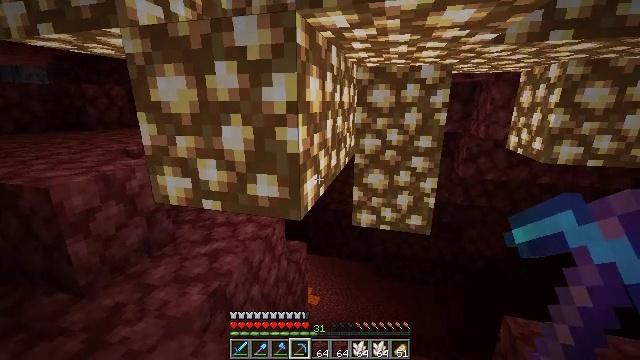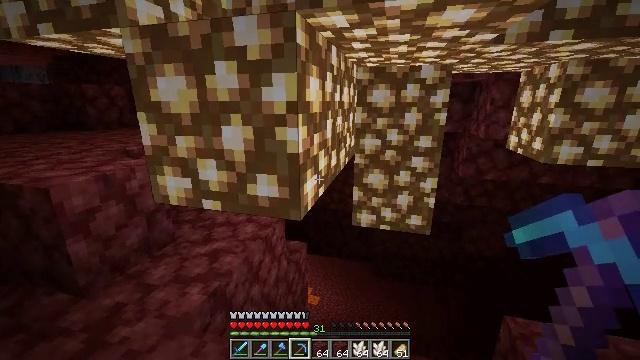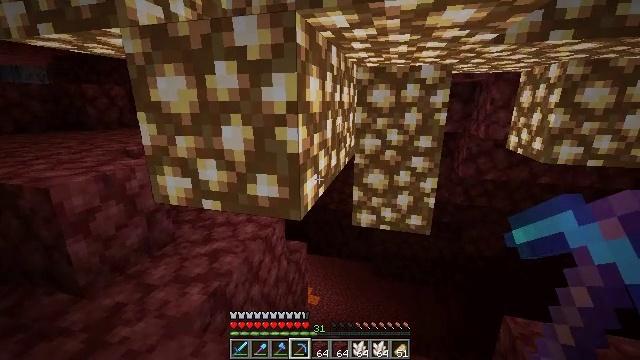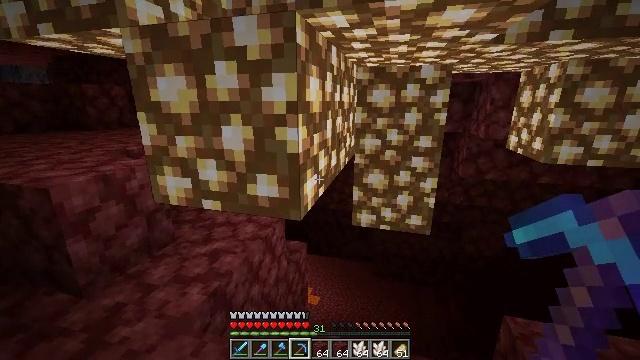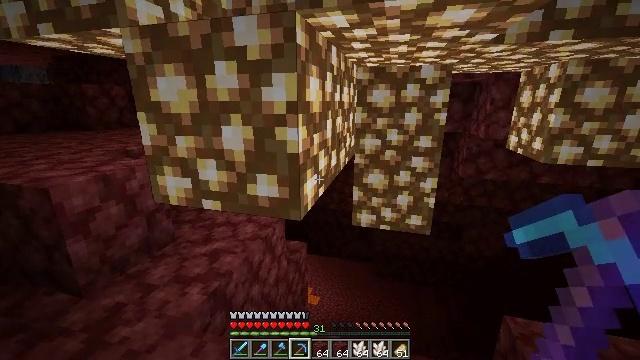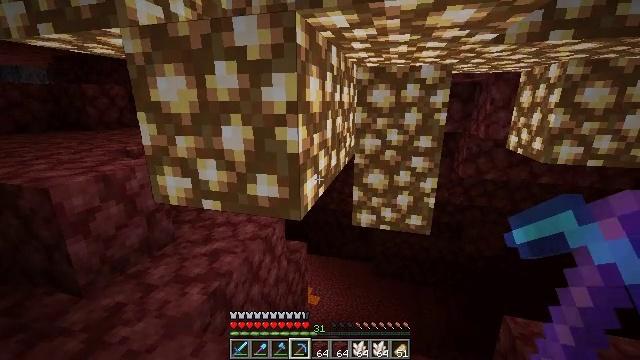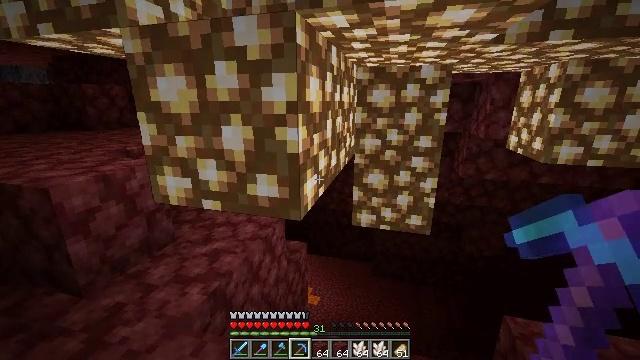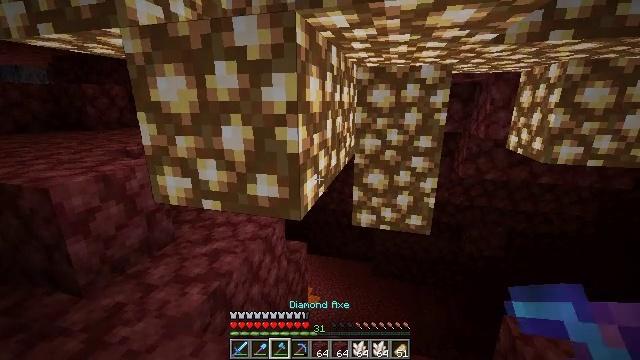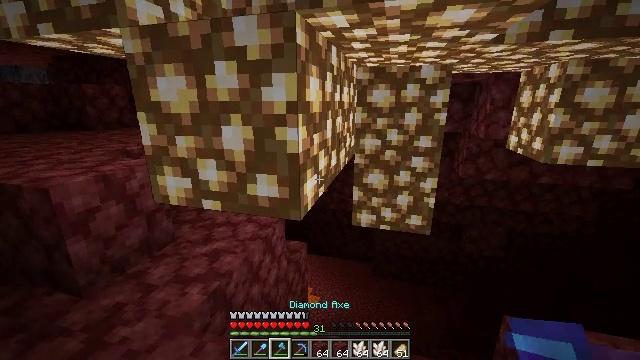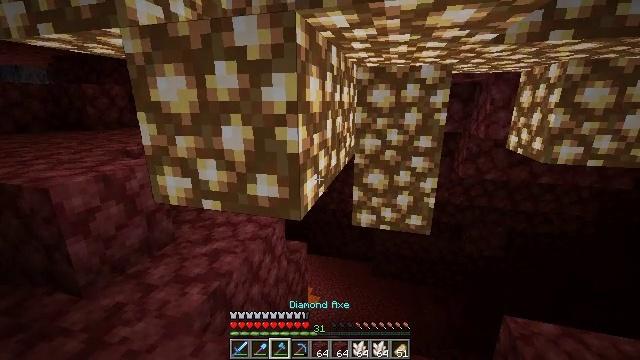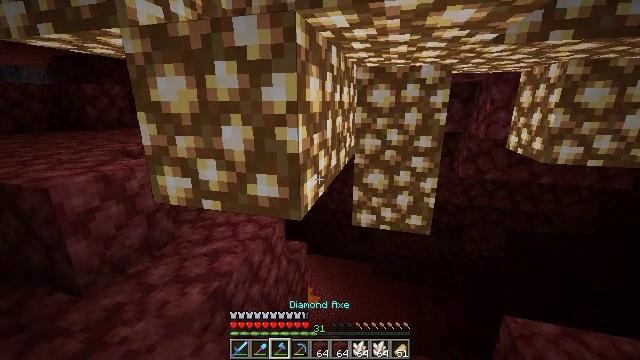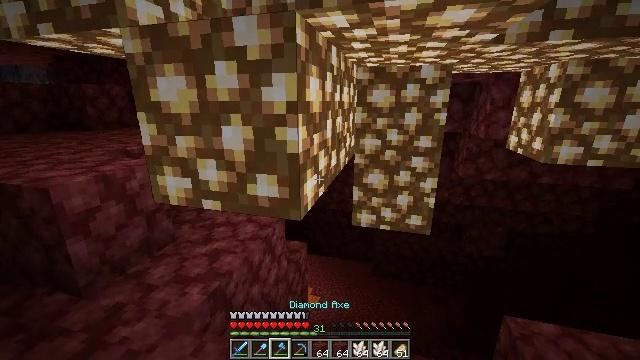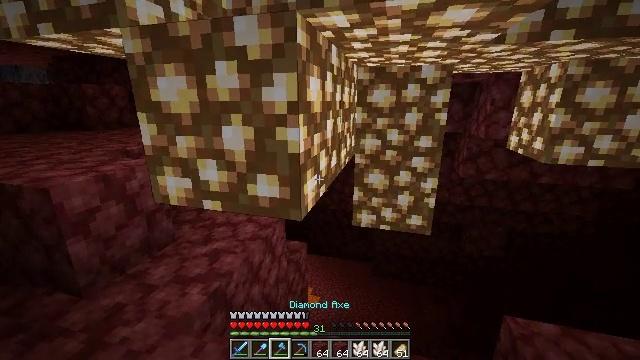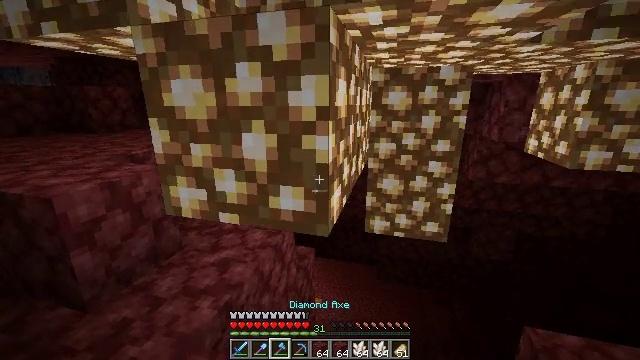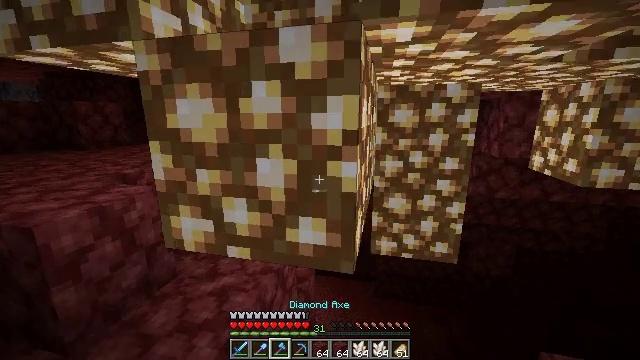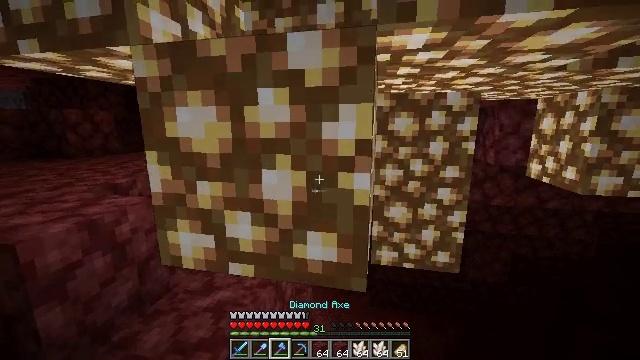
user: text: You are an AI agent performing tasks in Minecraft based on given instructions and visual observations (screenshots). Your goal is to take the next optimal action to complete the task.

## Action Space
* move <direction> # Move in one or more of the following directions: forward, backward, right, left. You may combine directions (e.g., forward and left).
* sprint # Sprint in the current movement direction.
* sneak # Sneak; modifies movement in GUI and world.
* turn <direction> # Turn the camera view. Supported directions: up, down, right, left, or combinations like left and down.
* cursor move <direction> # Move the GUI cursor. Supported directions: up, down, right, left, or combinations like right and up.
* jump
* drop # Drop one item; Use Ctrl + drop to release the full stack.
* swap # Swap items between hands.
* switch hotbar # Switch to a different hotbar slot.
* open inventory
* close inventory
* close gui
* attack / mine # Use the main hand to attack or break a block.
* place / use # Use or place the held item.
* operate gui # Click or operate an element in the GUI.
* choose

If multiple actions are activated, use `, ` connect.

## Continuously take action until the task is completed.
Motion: motion action
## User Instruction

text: Gather glowstone for crafting.
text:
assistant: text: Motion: no_op
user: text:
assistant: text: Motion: no_op
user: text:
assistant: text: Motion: no_op
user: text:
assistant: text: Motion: no_op
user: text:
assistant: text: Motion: no_op
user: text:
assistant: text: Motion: no_op
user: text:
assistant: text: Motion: no_op
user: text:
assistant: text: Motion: no_op
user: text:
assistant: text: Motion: no_op
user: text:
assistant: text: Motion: no_op
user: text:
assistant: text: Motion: no_op
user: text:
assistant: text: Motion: move forward and move left
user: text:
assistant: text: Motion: move forward and move left
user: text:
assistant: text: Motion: move forward and move left, turn right and up
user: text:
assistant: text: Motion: turn right and up
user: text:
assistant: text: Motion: attack / mine
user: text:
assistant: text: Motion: attack / mine
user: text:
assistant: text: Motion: attack / mine
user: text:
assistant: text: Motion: attack / mine
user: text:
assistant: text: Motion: attack / mine
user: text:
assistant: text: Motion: attack / mine
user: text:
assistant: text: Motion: attack / mine
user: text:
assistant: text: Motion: attack / mine
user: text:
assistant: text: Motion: attack / mine
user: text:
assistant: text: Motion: turn up, attack / mine
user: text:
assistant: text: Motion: turn up, attack / mine
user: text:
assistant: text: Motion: turn left and up, attack / mine
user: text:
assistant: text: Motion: turn left and up, attack / mine
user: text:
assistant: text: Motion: turn left and up, attack / mine
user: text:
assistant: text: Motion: turn left and up, attack / mine